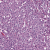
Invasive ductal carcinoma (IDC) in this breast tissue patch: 1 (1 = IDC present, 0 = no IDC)